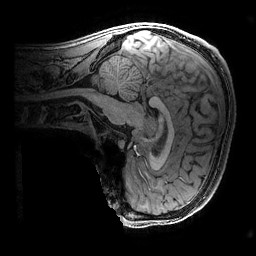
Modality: T1w
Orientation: sagittal
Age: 14
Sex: male
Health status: ill
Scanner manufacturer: ge
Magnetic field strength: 3 T
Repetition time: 0.007664 s
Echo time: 0.00342 s